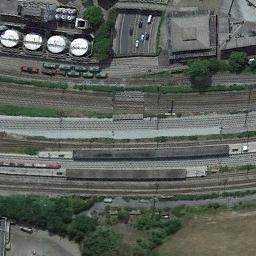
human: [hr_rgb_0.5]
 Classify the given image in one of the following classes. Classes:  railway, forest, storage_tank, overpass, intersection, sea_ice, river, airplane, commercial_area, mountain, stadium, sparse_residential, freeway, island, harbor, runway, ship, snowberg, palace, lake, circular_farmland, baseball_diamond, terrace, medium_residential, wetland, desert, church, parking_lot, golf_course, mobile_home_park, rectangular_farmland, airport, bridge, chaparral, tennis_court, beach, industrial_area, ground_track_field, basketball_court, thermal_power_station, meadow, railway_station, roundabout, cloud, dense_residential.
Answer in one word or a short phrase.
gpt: railway